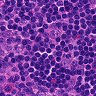
Metastatic tissue present: no